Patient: sex F, age 61
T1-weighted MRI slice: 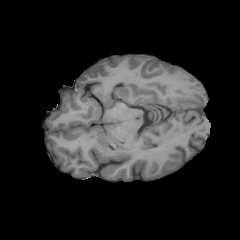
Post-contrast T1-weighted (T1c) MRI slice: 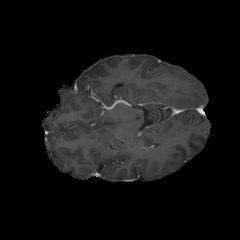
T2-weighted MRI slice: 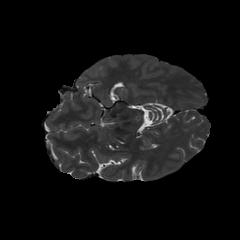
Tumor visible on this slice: no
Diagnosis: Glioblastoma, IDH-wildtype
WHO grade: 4